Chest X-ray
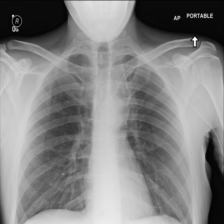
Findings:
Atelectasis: negative
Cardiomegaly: negative
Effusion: negative
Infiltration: negative
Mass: negative
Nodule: negative
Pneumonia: negative
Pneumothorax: negative
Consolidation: negative
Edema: negative
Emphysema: negative
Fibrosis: negative
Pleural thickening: negative
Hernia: negative